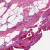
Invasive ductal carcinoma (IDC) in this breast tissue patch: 0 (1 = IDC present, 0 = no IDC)